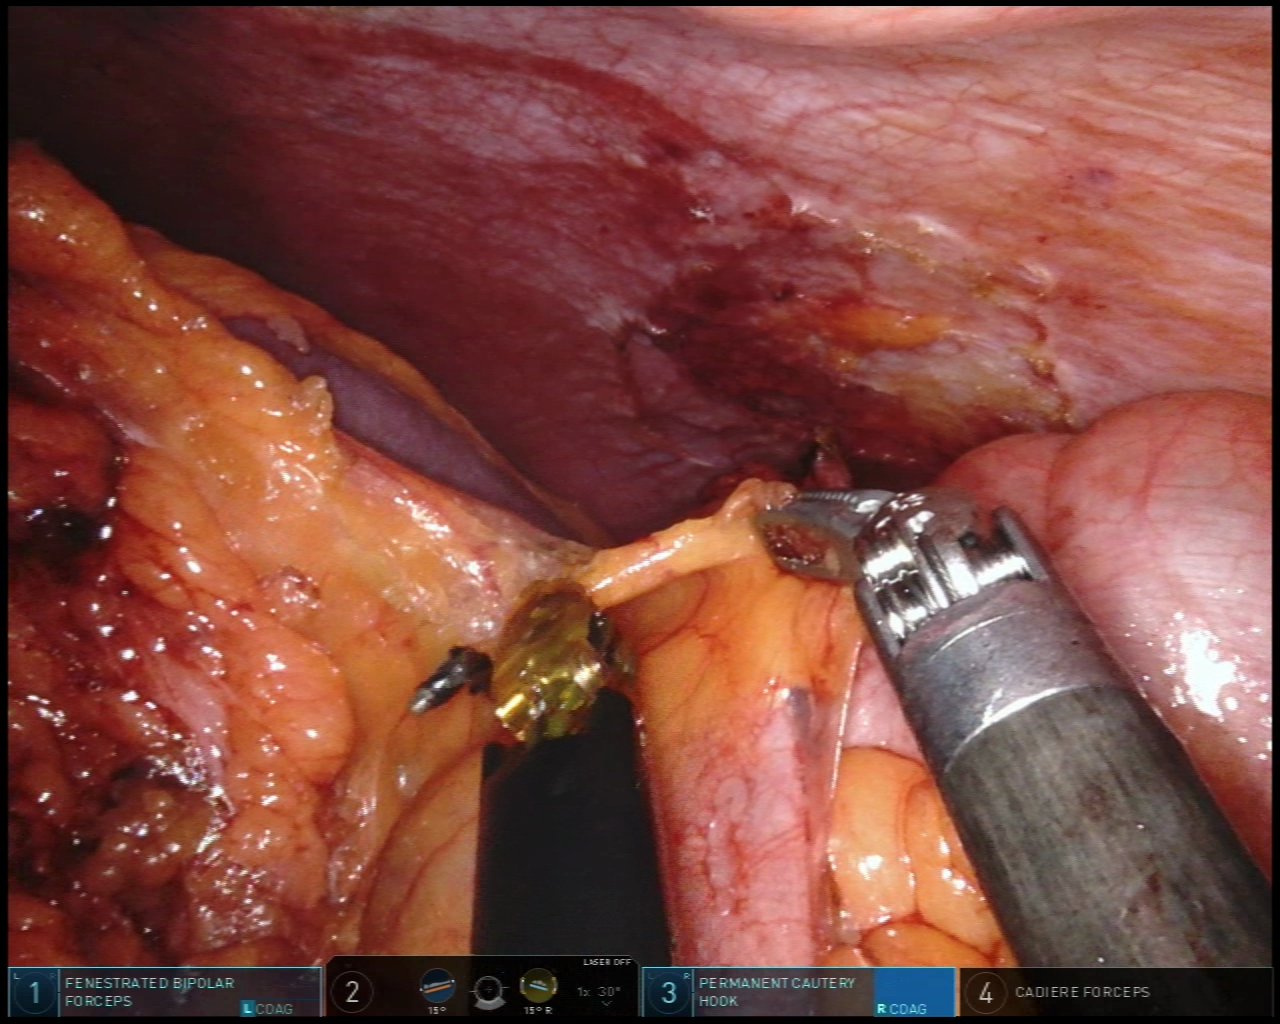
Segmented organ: spleen
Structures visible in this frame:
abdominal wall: yes
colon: yes
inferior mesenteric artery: no
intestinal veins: no
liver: no
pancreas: no
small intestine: no
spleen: yes
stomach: no
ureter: no
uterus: no
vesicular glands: no